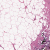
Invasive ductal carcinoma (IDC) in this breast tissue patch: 0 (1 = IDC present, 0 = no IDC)